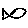
Label: fish